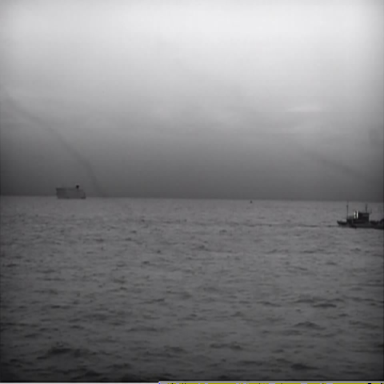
There is a bulk_carrier in the infrared image.